Interaction volume radius: 5 \u00c5
Interaction volume height: 25 \u00c5
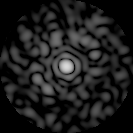
Disorder parameter: 0.8631